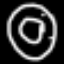
Label: donut